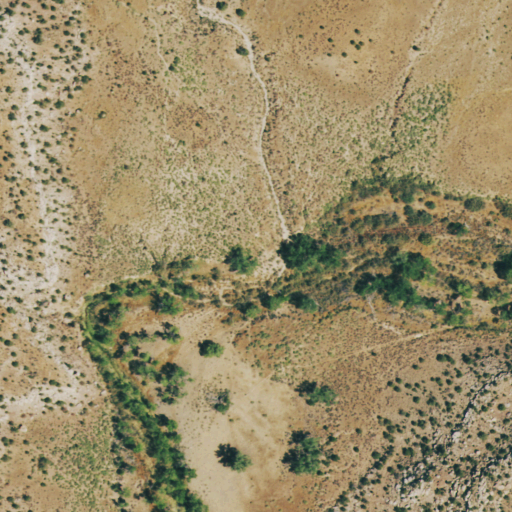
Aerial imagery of valley in Colorado named Spook Canyon containing shrub, evergreen forest, and woody wetlands